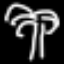
Label: palm tree